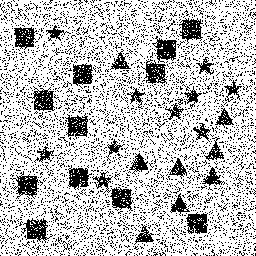
Squares: 12
Triangles: 8
Stars: 10
Total shapes: 30